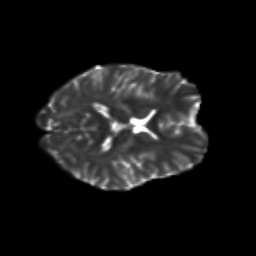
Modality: T2w
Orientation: axial
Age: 25
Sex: female
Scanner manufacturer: siemens
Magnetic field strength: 3 T
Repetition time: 3.5 s
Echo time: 0.125 s